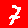
Digit: 7